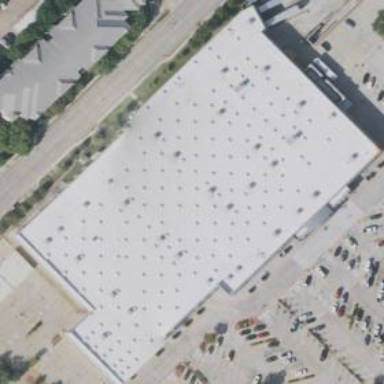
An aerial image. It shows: Retail building.